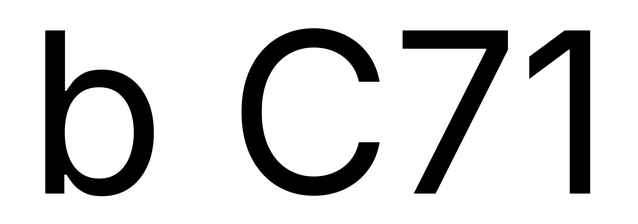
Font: Inter_Regular